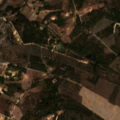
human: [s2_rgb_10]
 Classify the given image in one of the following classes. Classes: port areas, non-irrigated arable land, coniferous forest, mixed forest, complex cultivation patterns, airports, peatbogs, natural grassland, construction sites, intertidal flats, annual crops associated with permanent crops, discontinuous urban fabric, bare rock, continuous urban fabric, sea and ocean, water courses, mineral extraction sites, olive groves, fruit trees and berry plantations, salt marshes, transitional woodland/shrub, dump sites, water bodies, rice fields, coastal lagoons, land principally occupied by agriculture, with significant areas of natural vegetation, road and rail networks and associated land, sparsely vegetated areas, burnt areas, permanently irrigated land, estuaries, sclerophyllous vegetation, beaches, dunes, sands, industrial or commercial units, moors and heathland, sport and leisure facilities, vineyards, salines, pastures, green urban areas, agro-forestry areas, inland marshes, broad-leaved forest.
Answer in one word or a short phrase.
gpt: complex cultivation patterns, land principally occupied by agriculture, with significant areas of natural vegetation, mixed forest, transitional woodland/shrub